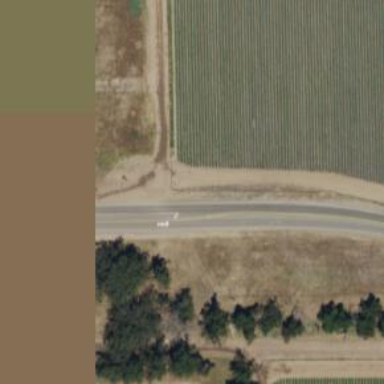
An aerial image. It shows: Tertiary road.